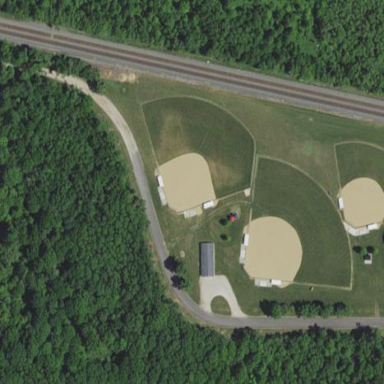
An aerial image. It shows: Baseball pitch for leisure and sports activities.